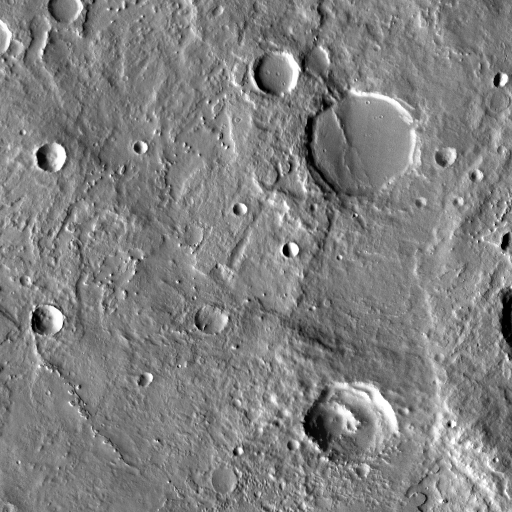
Crater classes present: Background, Other, Buried